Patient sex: F
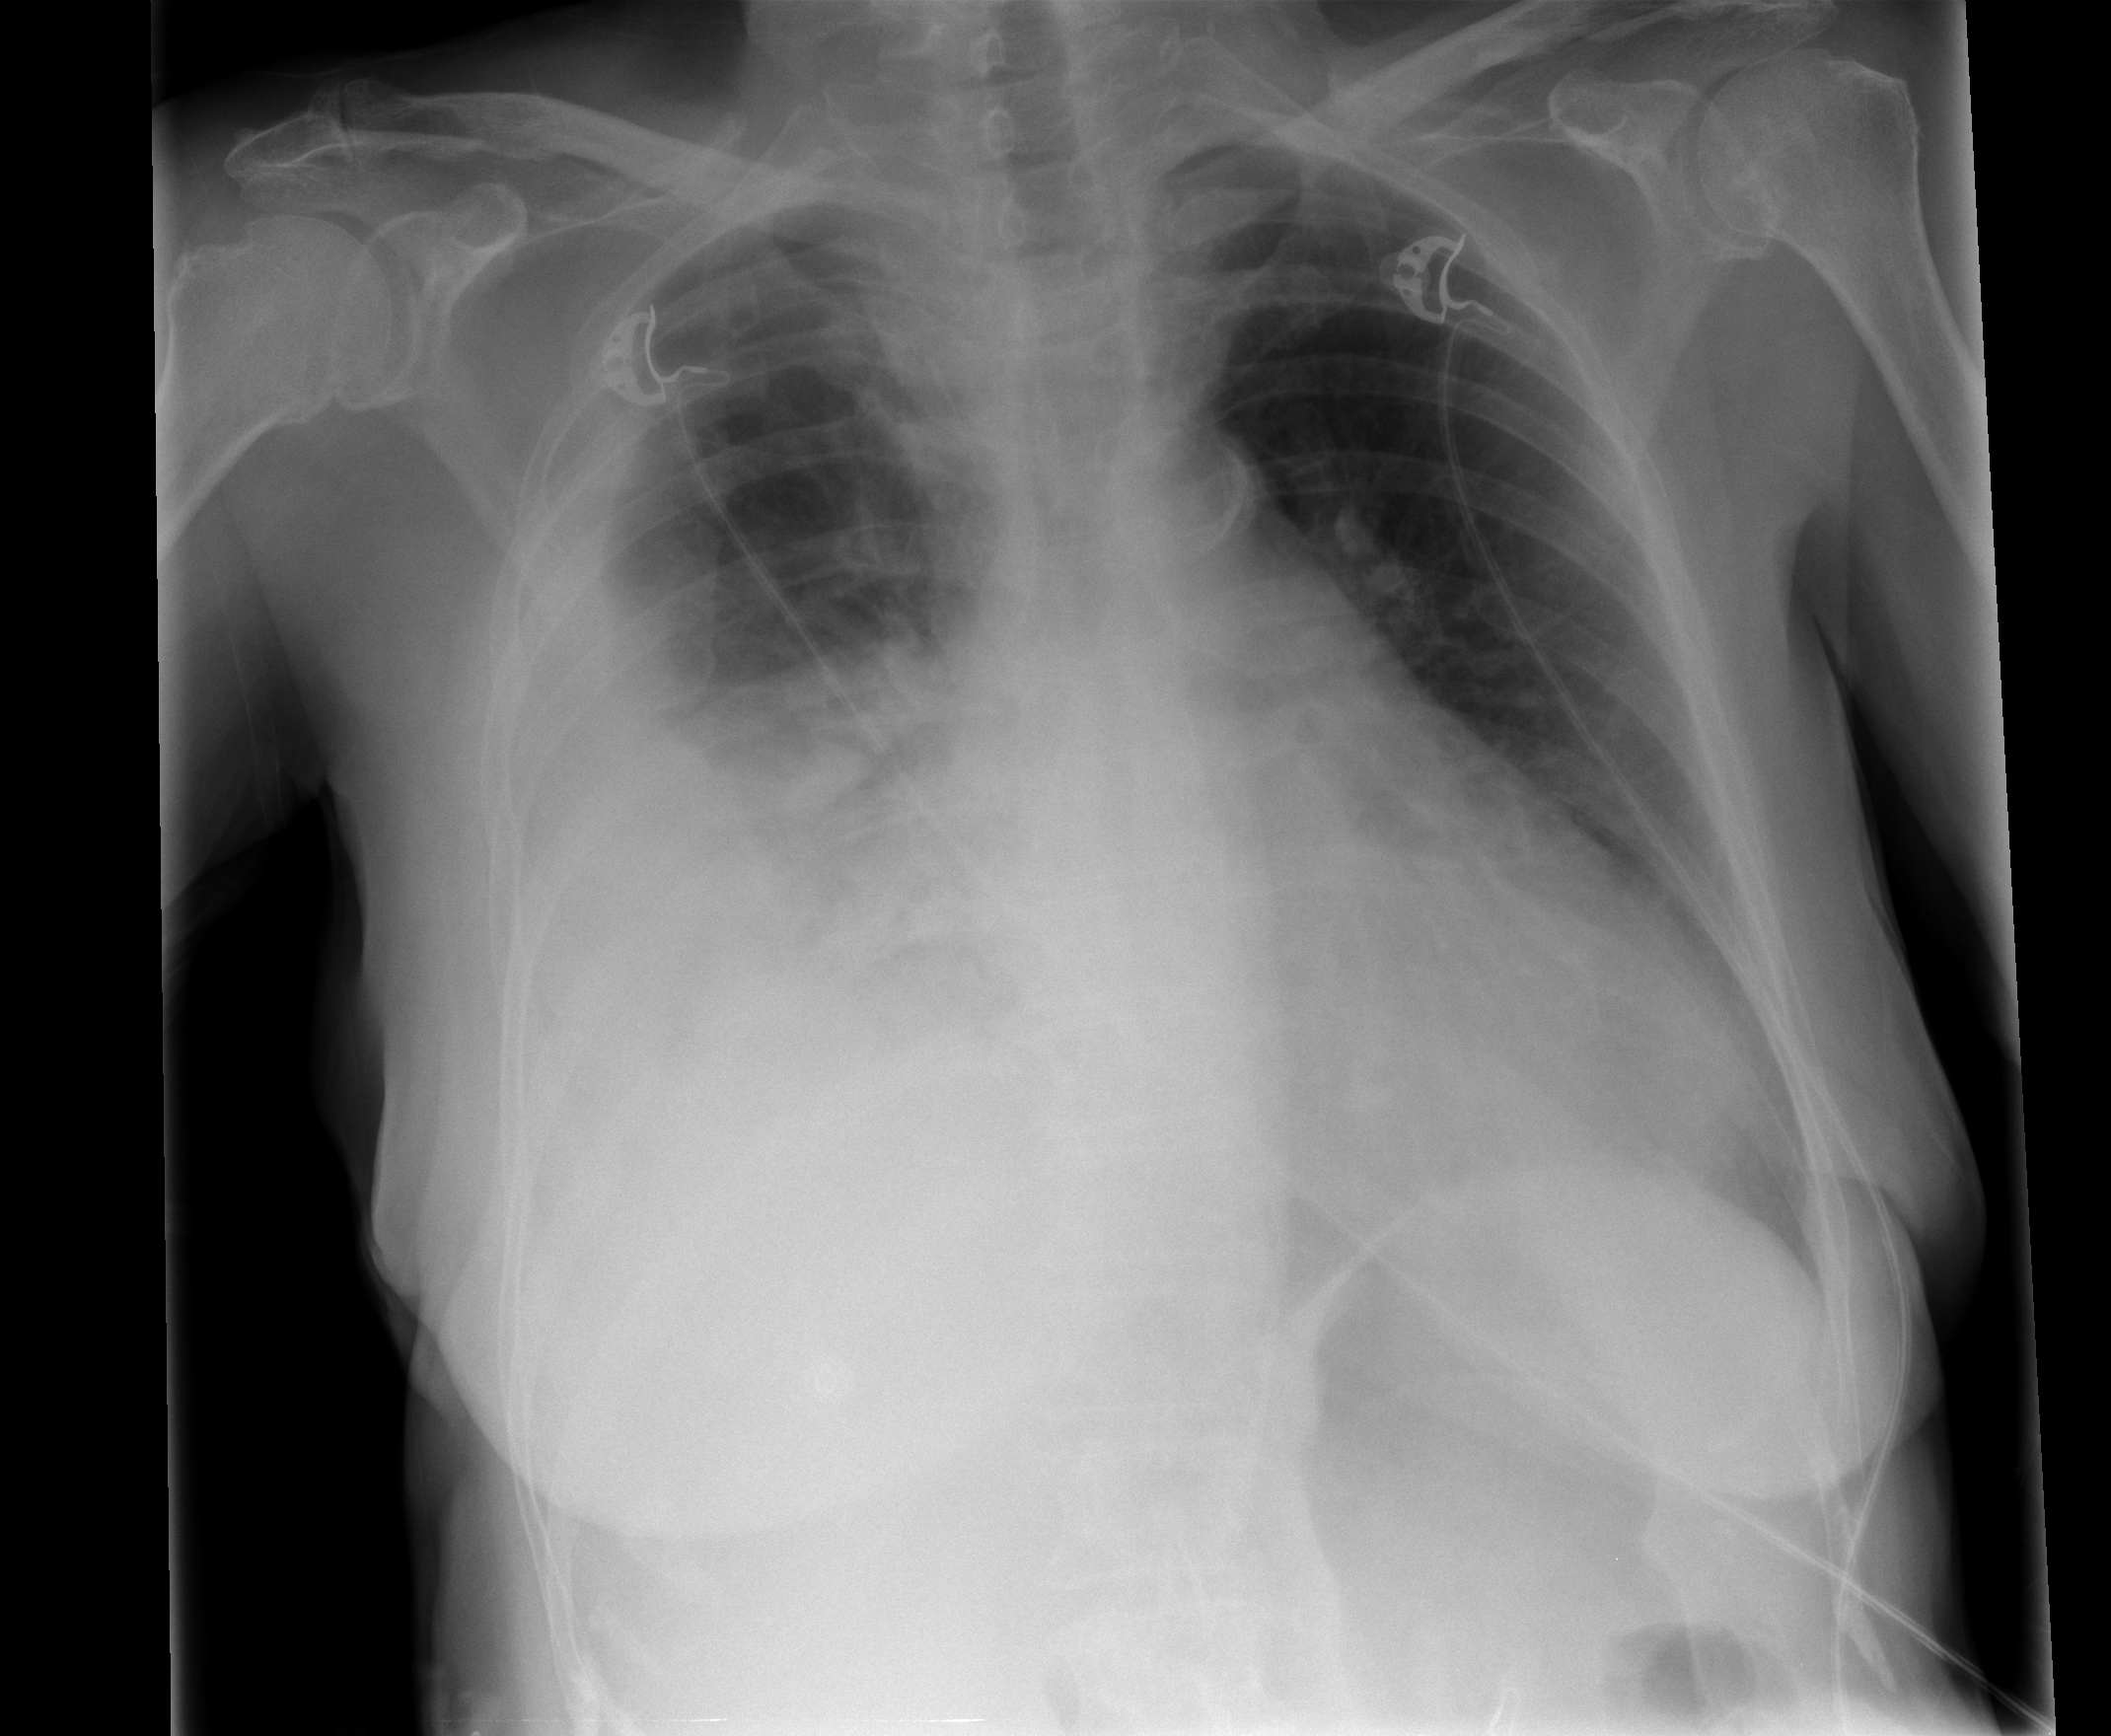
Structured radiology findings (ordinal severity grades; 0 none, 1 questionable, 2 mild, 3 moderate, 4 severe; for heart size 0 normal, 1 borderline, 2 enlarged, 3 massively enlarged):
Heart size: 2
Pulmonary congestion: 0
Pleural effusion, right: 2
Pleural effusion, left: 1
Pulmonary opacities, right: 2
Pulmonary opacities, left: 2
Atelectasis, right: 3
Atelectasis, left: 2